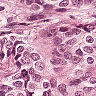
Metastatic tissue present: yes